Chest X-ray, PA view. Patient: 60 years old, sex M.
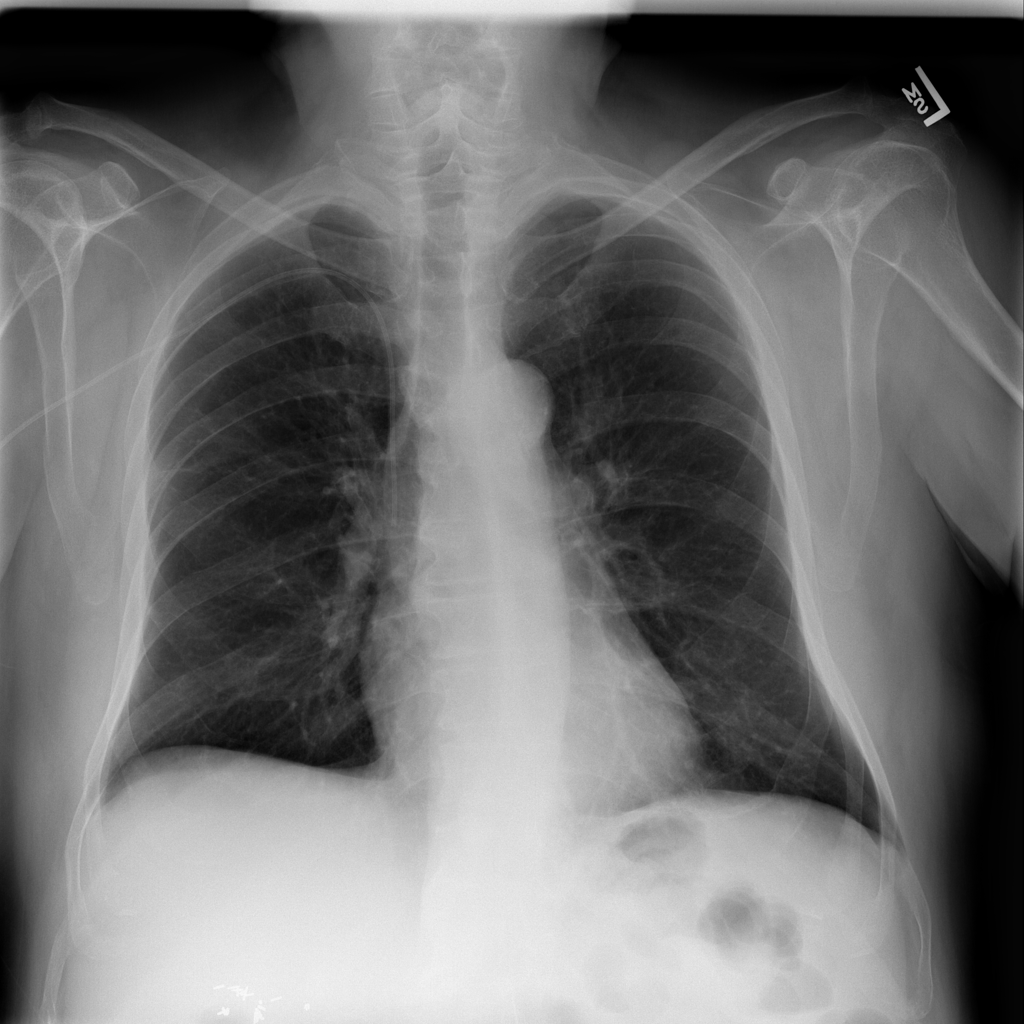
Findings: No Finding